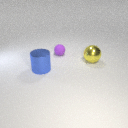
large yellow metal sphere behind large blue metal cylinder